Interaction volume radius: 5 \u00c5
Interaction volume height: 15 \u00c5
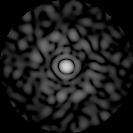
Disorder parameter: 0.8505